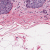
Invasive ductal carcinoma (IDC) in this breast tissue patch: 1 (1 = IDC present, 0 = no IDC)